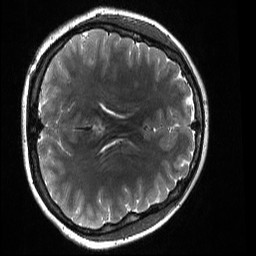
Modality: T2w
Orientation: axial
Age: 23
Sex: female